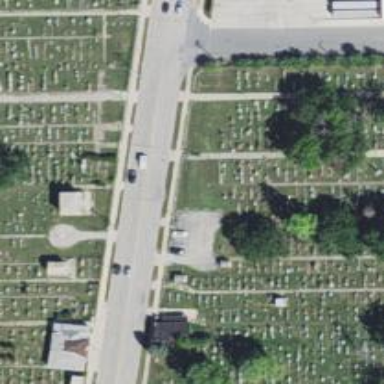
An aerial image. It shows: Sector in the cemetery.